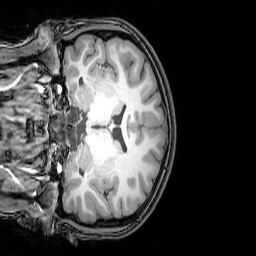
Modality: T1w
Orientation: coronal
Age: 20
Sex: female
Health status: healthy
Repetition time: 0.081 s
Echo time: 0.037 s